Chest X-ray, AP view. Patient: 16 years old, sex M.
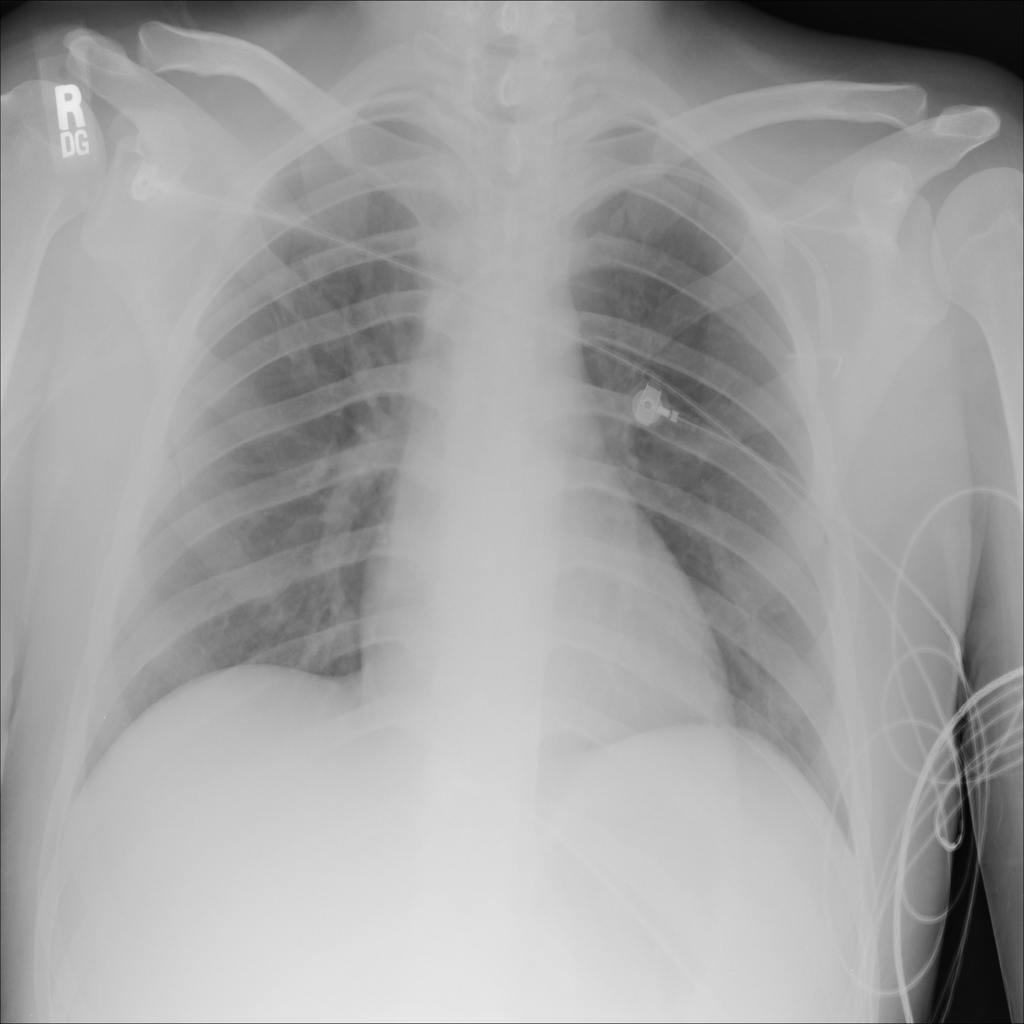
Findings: No Finding